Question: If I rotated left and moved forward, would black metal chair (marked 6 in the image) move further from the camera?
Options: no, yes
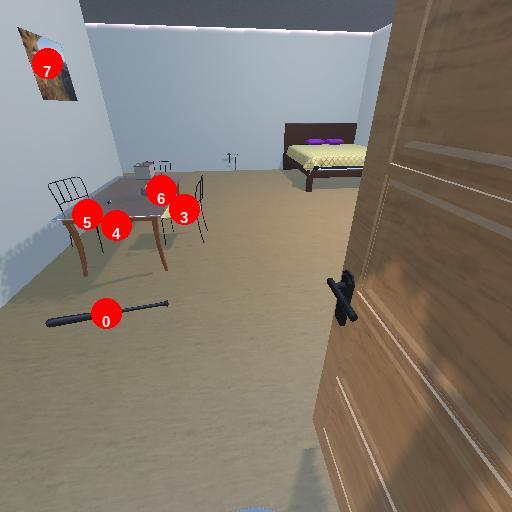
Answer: no